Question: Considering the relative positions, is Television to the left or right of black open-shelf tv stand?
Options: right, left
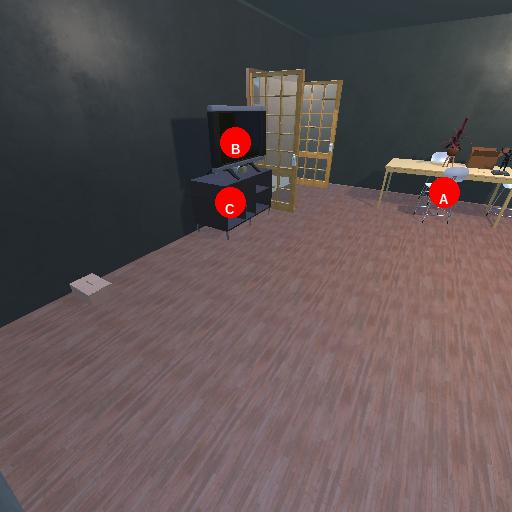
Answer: right